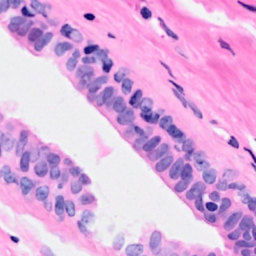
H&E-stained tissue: Breast